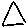
Label: triangle